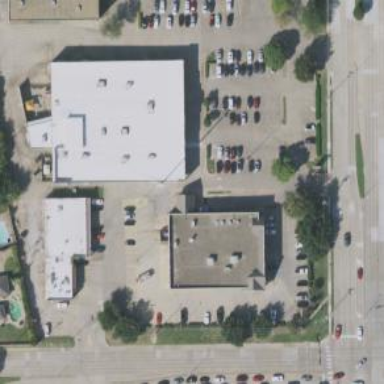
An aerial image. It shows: Pharmacy providing healthcare services.